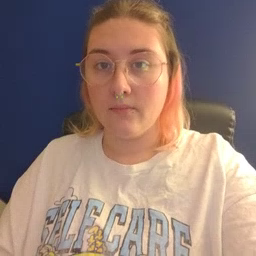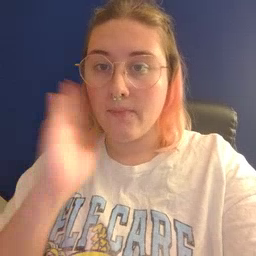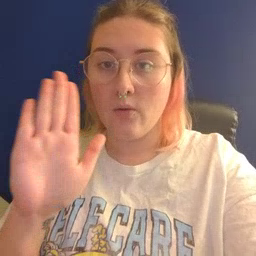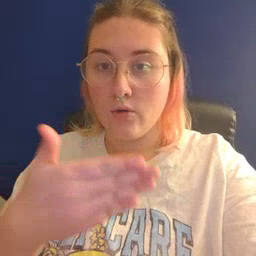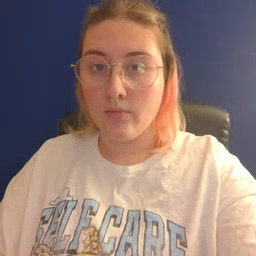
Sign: bedroom